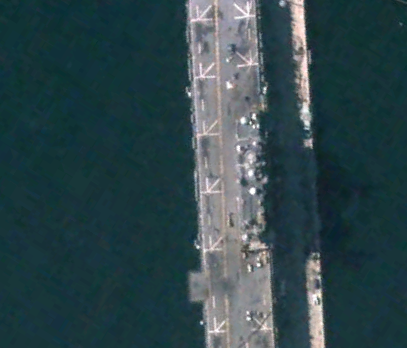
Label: assault